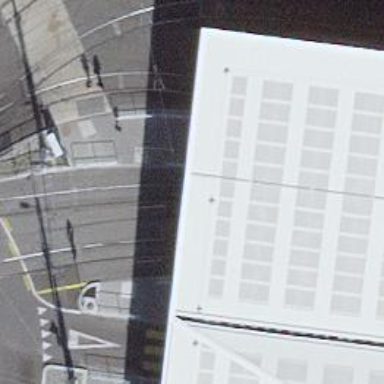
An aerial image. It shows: Tram crossing on the railway.